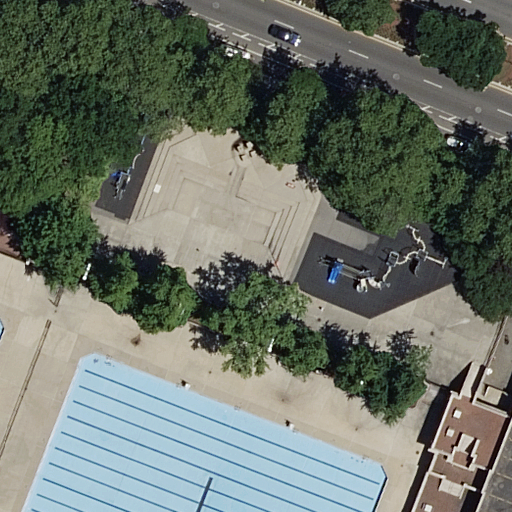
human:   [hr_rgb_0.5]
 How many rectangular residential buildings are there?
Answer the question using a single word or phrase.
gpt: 1

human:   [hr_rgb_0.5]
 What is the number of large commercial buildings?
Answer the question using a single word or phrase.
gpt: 0

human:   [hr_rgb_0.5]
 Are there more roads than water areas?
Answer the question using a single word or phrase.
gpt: yes

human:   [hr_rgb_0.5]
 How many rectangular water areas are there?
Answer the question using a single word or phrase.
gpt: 2

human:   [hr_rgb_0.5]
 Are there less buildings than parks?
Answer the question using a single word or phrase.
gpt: no

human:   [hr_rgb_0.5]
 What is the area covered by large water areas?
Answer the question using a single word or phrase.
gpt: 1557m2

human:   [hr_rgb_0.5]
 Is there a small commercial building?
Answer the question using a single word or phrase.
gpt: no

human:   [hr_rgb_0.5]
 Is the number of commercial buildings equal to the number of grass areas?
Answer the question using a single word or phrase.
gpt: no

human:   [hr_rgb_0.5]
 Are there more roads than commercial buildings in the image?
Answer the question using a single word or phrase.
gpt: yes

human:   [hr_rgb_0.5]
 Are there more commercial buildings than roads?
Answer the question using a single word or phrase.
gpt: no

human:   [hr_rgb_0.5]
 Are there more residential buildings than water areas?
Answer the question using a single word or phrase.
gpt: no

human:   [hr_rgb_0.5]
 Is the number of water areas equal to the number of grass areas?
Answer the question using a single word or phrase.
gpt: no

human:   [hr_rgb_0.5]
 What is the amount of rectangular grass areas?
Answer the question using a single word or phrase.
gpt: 1

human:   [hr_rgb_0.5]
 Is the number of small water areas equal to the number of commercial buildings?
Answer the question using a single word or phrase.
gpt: no

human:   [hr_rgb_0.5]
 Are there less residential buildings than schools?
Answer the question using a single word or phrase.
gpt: no

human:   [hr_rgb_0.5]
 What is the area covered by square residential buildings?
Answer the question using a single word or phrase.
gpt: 0m2

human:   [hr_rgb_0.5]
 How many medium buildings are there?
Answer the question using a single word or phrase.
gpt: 1

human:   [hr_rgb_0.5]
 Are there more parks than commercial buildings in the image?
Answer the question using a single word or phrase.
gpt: yes

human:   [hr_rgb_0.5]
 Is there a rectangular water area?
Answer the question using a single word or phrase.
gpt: yes

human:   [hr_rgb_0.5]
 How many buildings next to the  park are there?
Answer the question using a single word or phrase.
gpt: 2

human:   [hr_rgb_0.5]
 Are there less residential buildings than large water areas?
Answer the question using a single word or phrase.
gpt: no

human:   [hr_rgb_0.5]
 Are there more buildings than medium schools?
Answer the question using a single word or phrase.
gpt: yes

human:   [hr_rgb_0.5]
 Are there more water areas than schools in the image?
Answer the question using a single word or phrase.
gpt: yes

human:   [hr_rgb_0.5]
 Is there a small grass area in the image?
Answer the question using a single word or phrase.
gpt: no

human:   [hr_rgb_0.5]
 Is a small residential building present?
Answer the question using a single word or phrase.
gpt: yes

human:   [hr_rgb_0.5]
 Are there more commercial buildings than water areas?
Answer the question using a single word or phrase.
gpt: no

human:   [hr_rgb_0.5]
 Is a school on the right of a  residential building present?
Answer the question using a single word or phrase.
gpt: yes

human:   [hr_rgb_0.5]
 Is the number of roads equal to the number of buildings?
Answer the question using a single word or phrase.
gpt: no

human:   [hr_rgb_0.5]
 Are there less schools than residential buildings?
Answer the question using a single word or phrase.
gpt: yes

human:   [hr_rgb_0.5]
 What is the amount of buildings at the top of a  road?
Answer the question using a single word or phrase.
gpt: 0

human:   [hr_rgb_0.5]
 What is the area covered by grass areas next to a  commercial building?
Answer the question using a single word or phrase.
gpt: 0m2

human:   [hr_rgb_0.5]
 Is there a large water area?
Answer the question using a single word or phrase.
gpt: yes

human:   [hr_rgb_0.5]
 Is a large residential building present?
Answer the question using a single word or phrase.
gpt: no

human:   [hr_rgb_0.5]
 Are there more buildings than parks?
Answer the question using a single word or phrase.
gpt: yes

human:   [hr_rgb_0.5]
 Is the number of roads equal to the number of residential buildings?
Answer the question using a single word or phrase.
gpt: no

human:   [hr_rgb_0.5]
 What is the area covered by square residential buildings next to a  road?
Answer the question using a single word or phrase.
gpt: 0m2